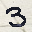
Label: 3